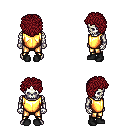
a pixel art fantasy rpg character, male body template, skeleton, gold chest armor, gold greaves, brunette curly afro hairstyle, black shoes, four views (front, back, left, right), 2x2 character sprite sheet, small pixel art, hard edges, no anti-aliasing